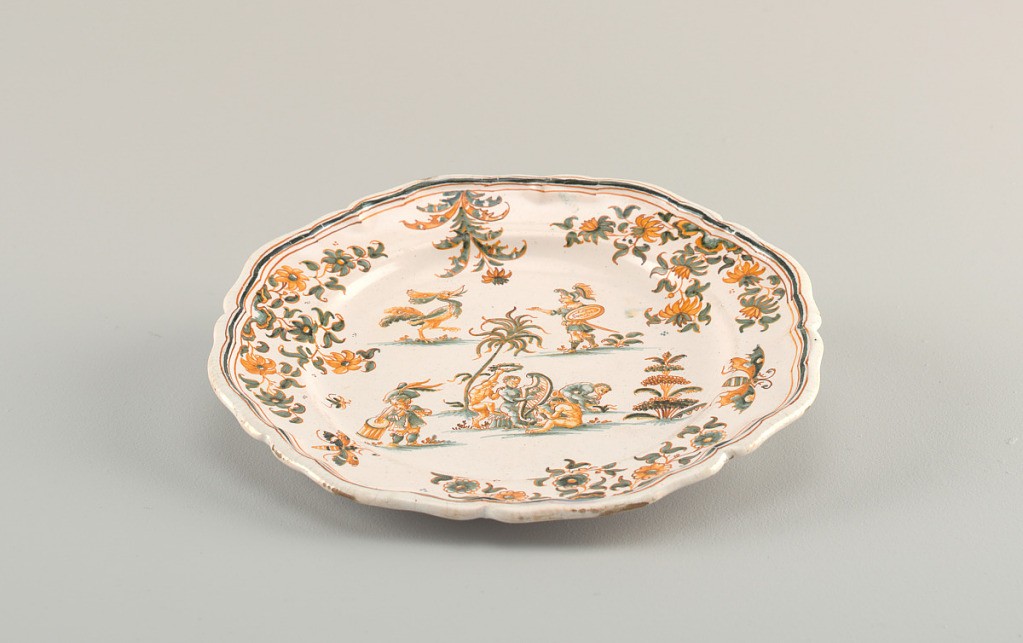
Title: Plate
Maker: Olérys-Laugier Factory, France, founded 1738
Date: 1745–49
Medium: Tin-glaze earthenware
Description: Octagonal, with a scalloped edge.  Decorated with grotesque figures including a monkey band and a helmeted man carrying a shield inscribed "San-Peur" (Without Fear).  Border of insects and flowers.  Grayish green and ochre on white ground.